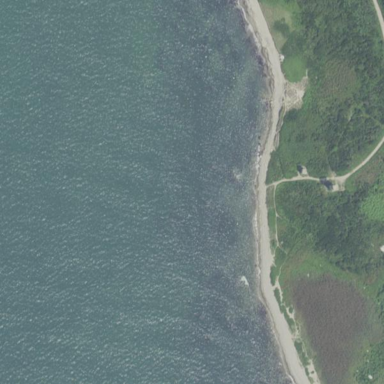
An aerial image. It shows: Rocky reef with tidal characteristics.